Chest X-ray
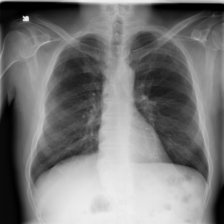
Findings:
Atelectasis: negative
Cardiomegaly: negative
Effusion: negative
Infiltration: negative
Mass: negative
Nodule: negative
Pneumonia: negative
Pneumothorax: negative
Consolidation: negative
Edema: negative
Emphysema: negative
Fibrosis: negative
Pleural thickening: negative
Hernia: negative